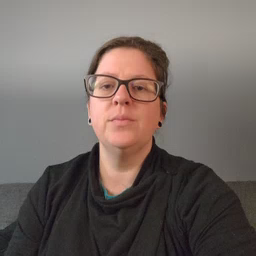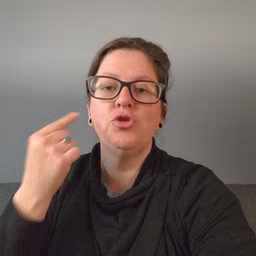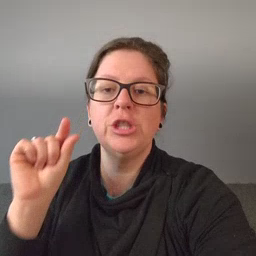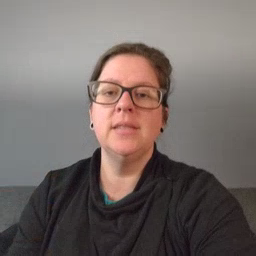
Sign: green